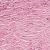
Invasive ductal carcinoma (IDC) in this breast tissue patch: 1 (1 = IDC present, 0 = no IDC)